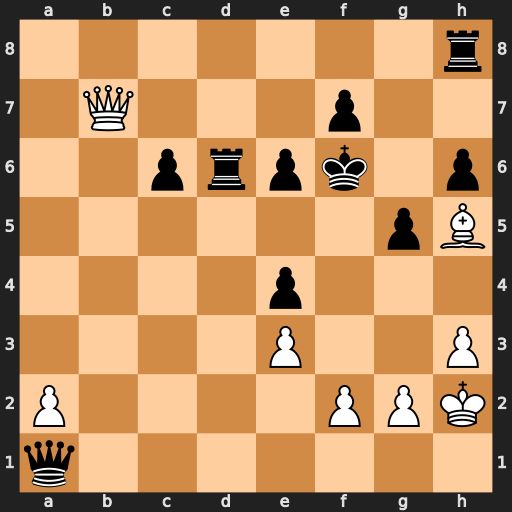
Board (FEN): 7r/1Q3p2/2prpk1p/6pB/4p3/4P2P/P4PPK/q7
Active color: w
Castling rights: -
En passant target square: -
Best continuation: Qxf7+ Ke5 Qg7+ Kd5 Qxa1